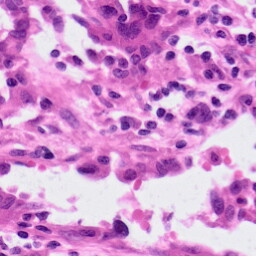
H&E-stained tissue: Lung